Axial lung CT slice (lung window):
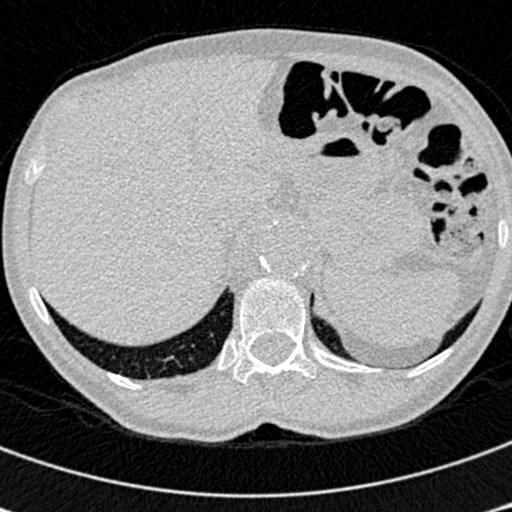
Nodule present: no